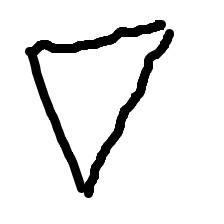
Shape: triangle